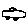
Label: car